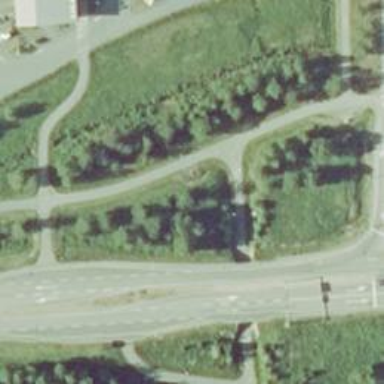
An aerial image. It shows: Asphalt cycleway.